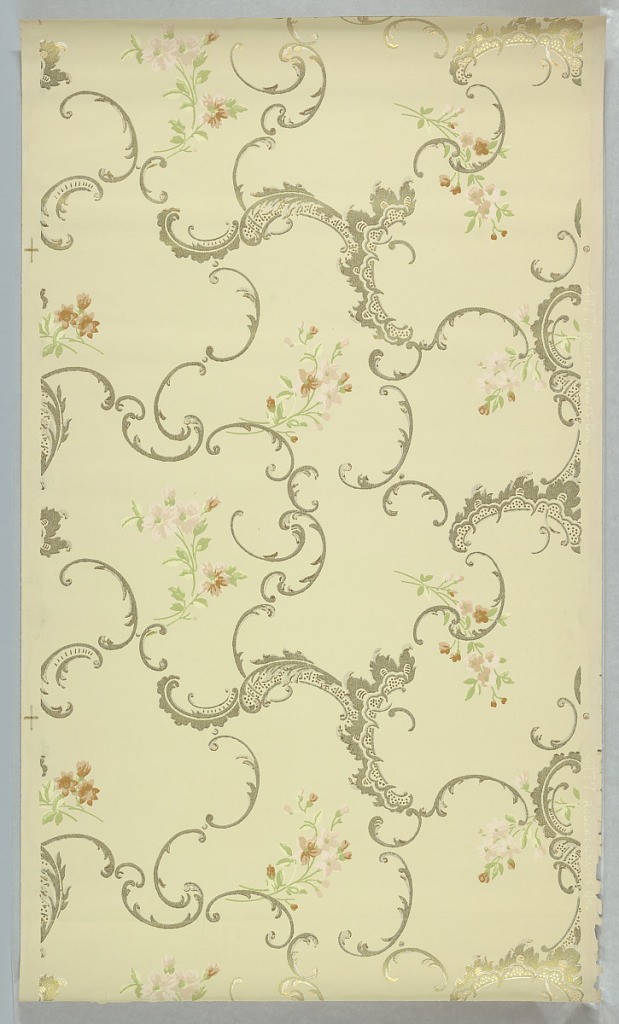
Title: Ceiling paper
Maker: Robert Graves Co., New York, New York
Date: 1905–1915
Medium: Machine-printed paper, liquid mica
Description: Open design of scrolling acanthus leaves, ornamented with lace or lambrequin pattern, interspersed with floral sprigs. Printed in red, green, pink, and metallic gold on light yellow ground.